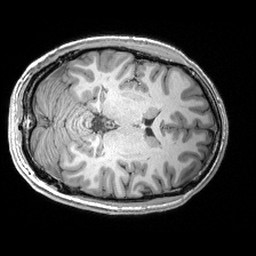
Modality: T1w
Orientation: axial
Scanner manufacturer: siemens
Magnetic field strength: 3 T
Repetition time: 2.53 s
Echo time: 0.00299 s